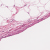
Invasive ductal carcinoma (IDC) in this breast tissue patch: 0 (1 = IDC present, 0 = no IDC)